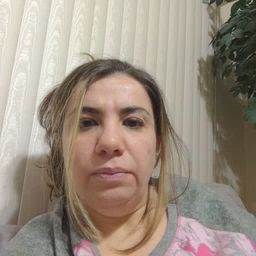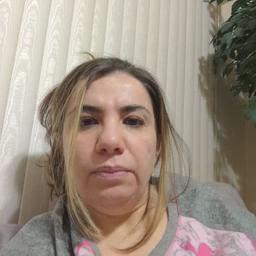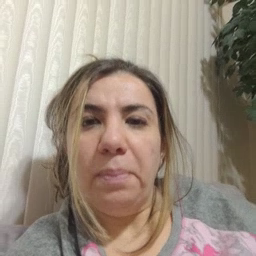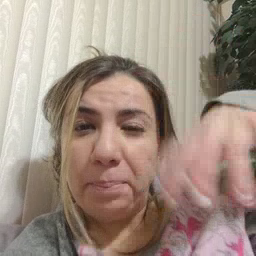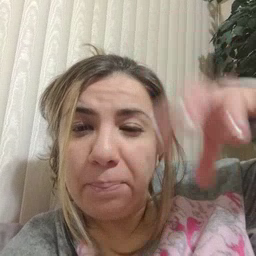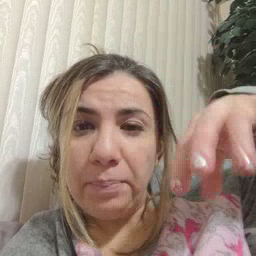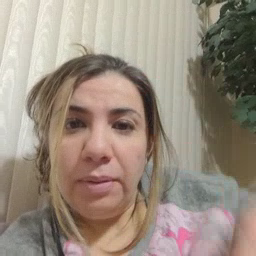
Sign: rain